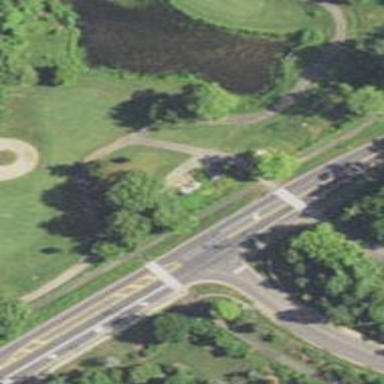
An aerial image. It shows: Service road used as golf cart path.